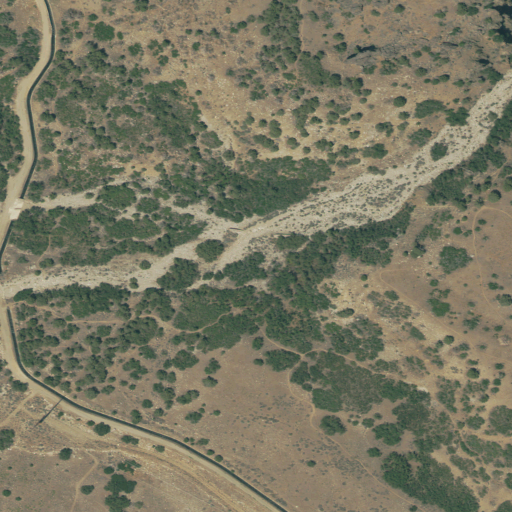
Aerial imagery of valley in Utah named Pearsons Canyon containing shrub and evergreen forest